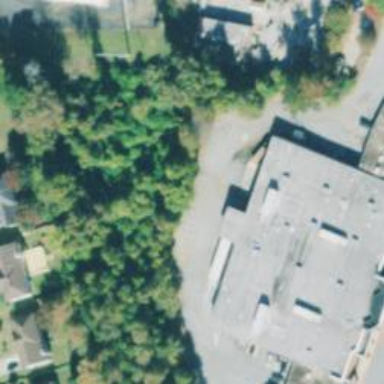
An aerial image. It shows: Retail building.